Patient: sex M, age 47
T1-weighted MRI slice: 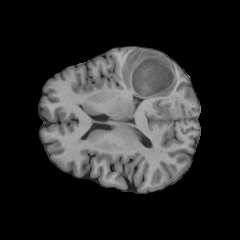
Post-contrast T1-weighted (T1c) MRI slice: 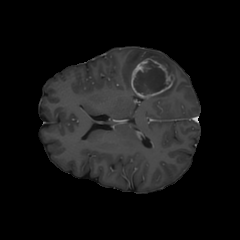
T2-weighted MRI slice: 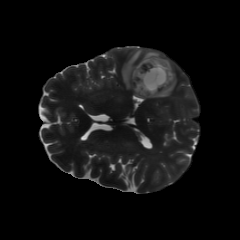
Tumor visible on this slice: yes
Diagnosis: Glioblastoma, IDH-wildtype
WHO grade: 4